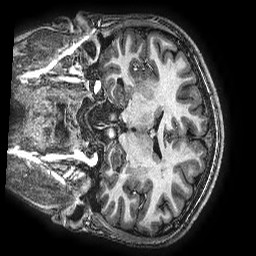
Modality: T1w
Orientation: coronal
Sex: male
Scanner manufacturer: ge
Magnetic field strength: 3 T
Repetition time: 0.00766 s
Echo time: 0.003476 s